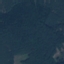
Land use / land cover class: Forest